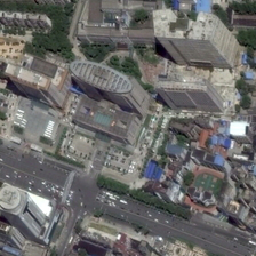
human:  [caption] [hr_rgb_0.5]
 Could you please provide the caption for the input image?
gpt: In the center of the earth is an oval building.

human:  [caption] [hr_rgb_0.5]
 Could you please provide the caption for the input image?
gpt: There is an oval building in the center of the earth.

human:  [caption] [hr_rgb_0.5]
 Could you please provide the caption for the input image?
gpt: A large number of green plants were planted on both sides of the road.

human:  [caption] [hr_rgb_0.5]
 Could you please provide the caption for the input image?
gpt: A large number of green plants are planted on both sides of the road.

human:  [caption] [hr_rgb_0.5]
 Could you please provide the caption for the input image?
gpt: There is an oval building in the center of the plot.